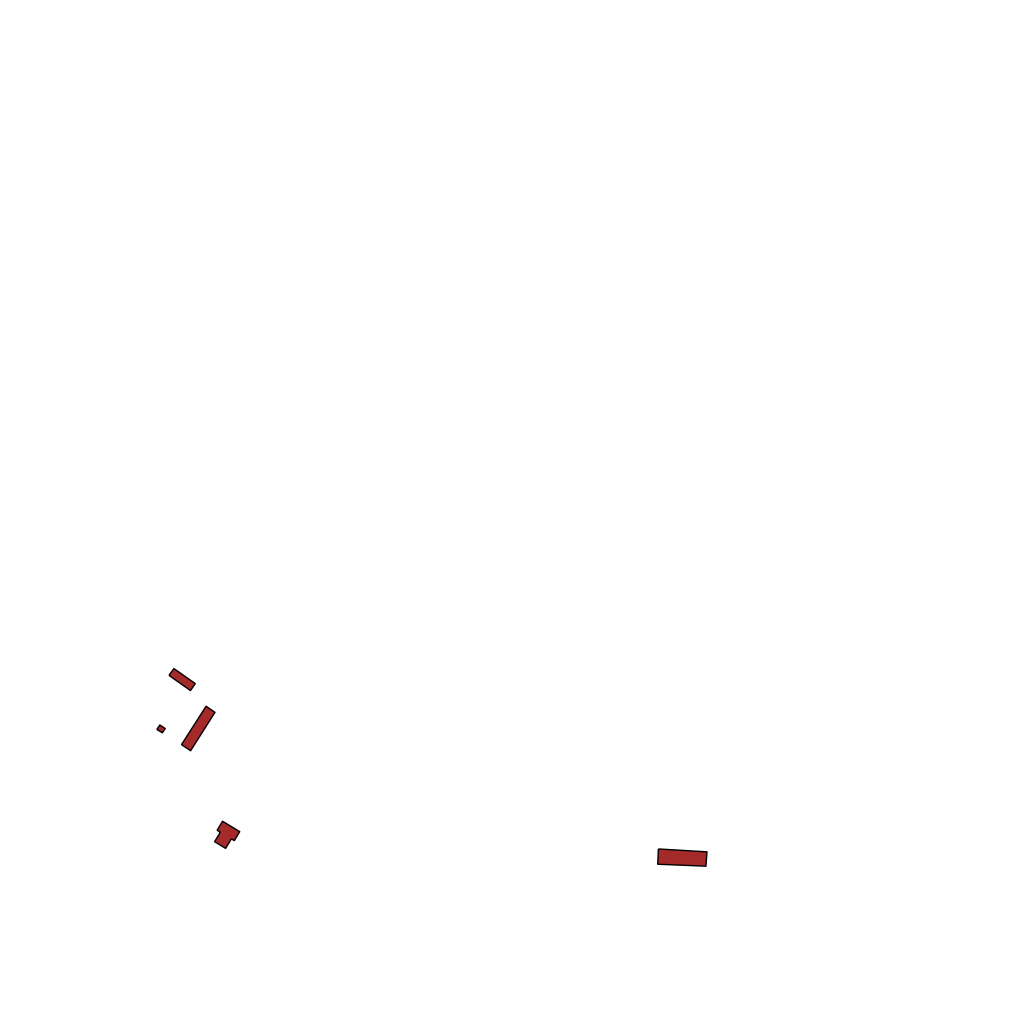
Tags: overhead vector_map, industrial, recreation, residential, individual_rise, density_1, Facility, 1.0 km²